Brain MRI, t2w sequence, axial 2D slice.
Patient: age 44, sex F, weight 95 kg, height 1.95 m
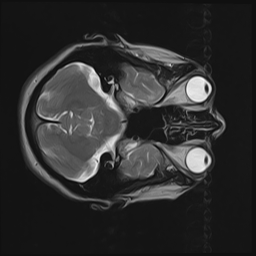